Question: Every time I try to select a line (for copying it, for example) a wild light bulb appears and blocks the mouse pointer. How can I remove this feature?

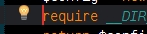
Answer: Actually, you CAN disable the bulb in v6. Settings (or Preferences on Mac)-> Intentions then uncheck the appropriate group. Poof. No more lightbulb getting in the way.